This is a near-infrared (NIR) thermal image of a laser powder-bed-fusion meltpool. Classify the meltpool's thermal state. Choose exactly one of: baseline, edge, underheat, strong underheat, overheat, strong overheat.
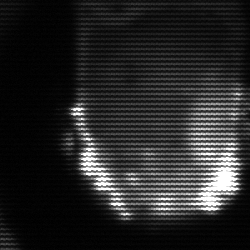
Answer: baseline